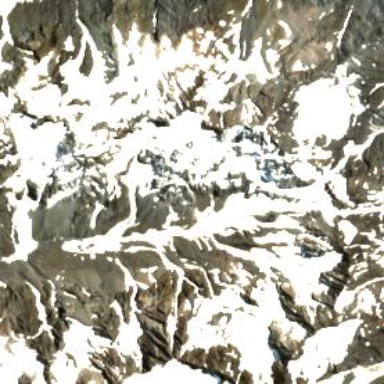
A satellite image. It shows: Stunning view of glacier.